Current action and preconditions to check: trajectory_clear

Your task: For each precondition in the list above, predict whether it will hold at this action.

Consider the current scene as observed from the mobile robot's camera, and analyze the predicted future states of all dynamic agents (e.g., people, animals, vehicles, or any moving entities) within the NEXT SECOND.

IMPORTANT: Only answer "very likely" if you are absolutely certain—based on strong, clear evidence—that a dynamic agent will violate the precondition in the predicted future state. Do NOT answer "very likely" for unlikely, ambiguous, or low-probability risks.

Ask yourself for each precondition: Is there a high probability, with clear and convincing evidence, that the predicted future states of any dynamic agent will interfere with the predicted future state of the currently executing action within the NEXT SECOND, causing that precondition to fail?

Assess the risk level based on these predictions. Use "likely" or "very likely" if motions create a clear risk of interference.

Use "neutral" or "improbable" if agents are nearby but their predicted paths are clearly diverging or non-conflicting.

Failure Risk Categories: "very improbable", "improbable", "neutral", "likely", "very likely"

Answer Format: Output ONLY the probability_of_failure value from these categories: "very improbable", "improbable", "neutral", "likely", "very likely"

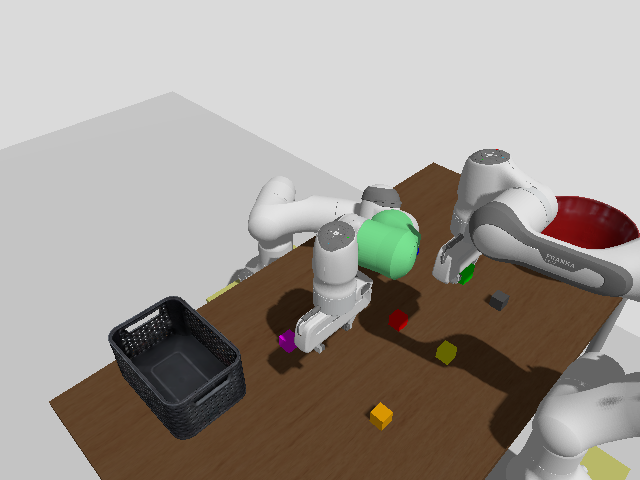

Answer: very improbable